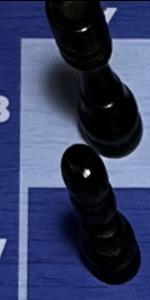
Label: Pawn_Black